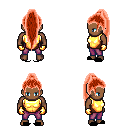
a pixel art fantasy rpg character, male body template, human, dark skin, gold chest armor, magenta pants, red extra-long topknot hairstyle, gold gloves, black slippers, four views (front, back, left, right), 2x2 character sprite sheet, small pixel art, hard edges, no anti-aliasing